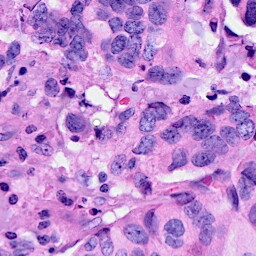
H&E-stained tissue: Breast